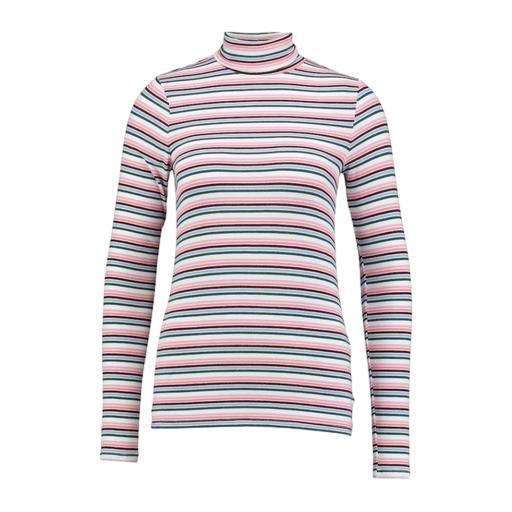
red women's striped long-sleeve t-shirt, long-sleeve t-shirt only macy, multicolor skinny stretch polo shirt, white background